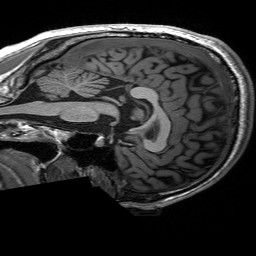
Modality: T1w
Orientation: sagittal
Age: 20
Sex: male
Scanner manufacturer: siemens
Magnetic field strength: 3 T
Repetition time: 2.53 s
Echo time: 0.00227 s